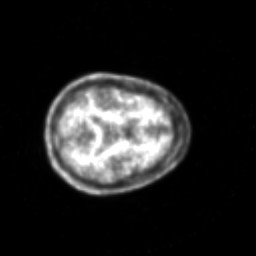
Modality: PET
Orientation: axial
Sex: female
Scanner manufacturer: siemens